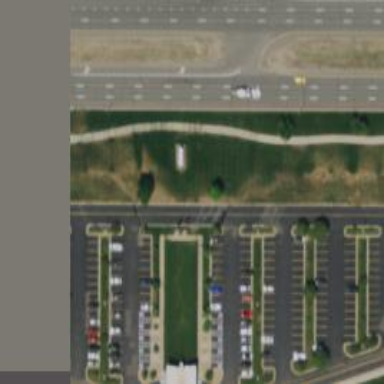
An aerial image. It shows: Parking space is available.